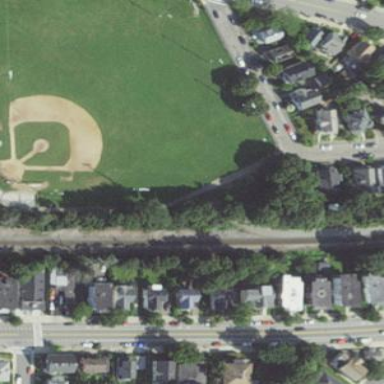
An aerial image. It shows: Baseball pitch for leisure land.